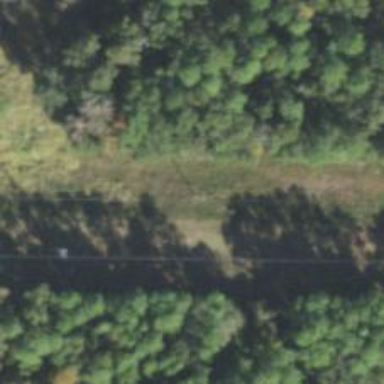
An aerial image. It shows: Power pole.